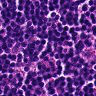
Metastatic tissue present: no